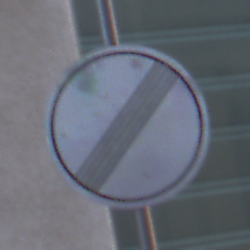
Verkehrszeichen: EndeSaemtlicherBegrenzungen
Umgebung: Outdoor, Urban
Tageszeit: MorningAfternoon
Wetter: PartlyCloudy
Licht: Natural
Jahreszeit: NotSpecified
Kontrast: MediumContrast